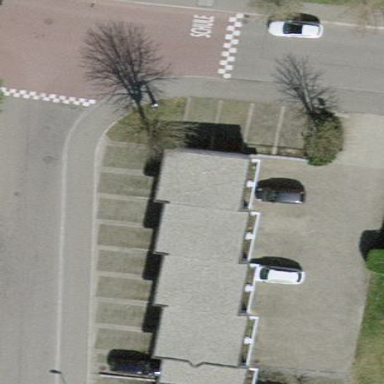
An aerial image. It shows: Group of garages.